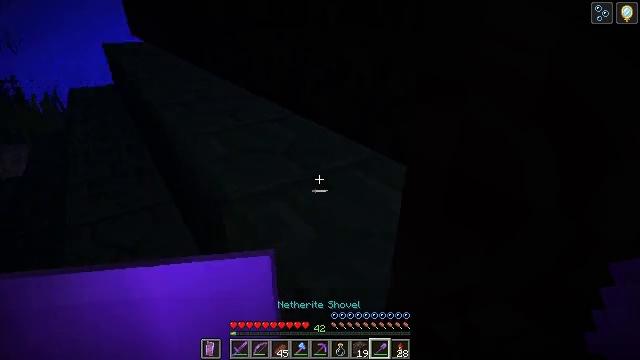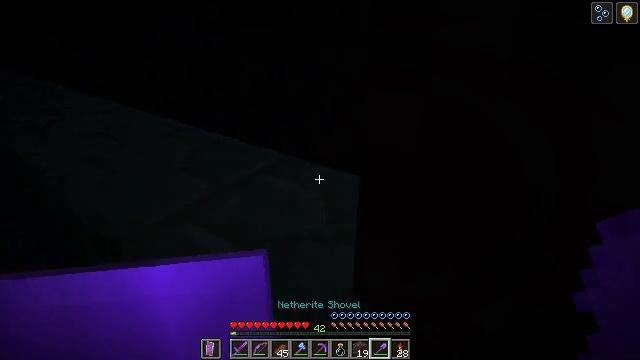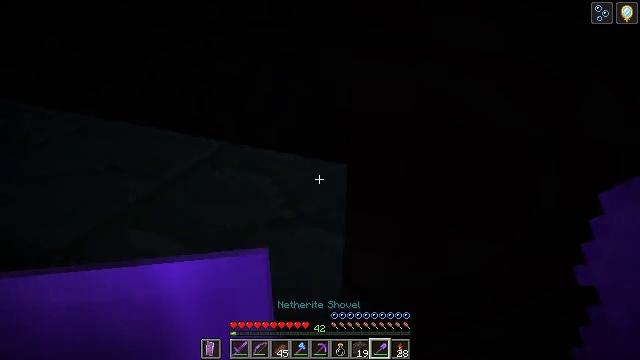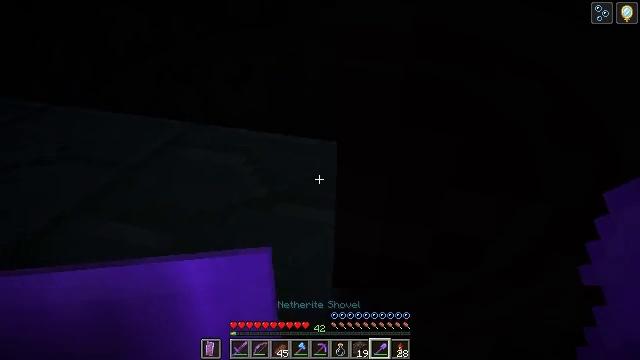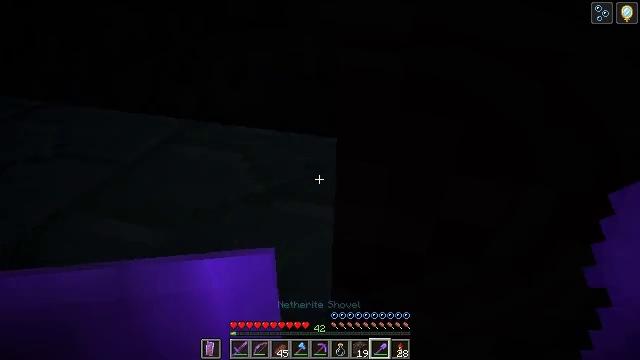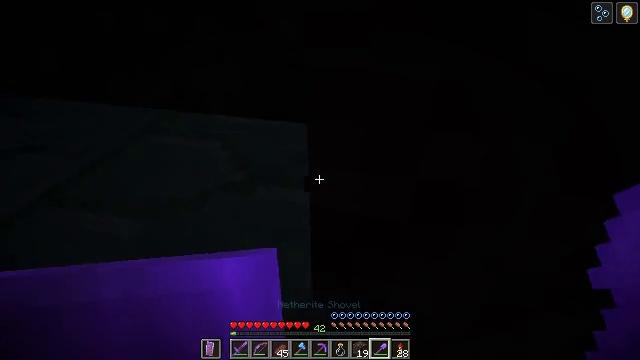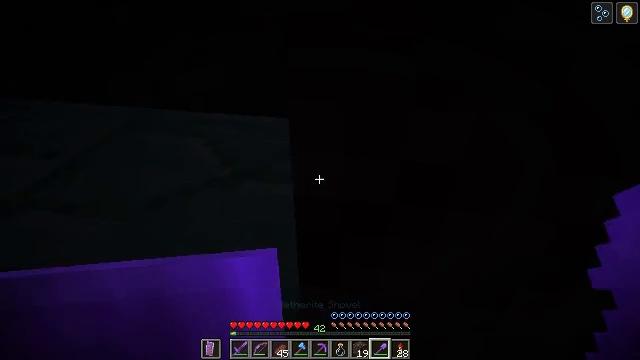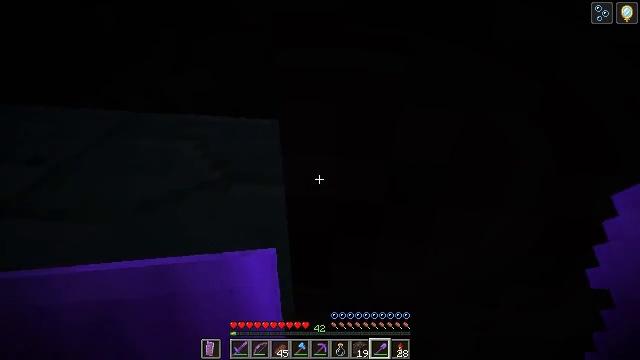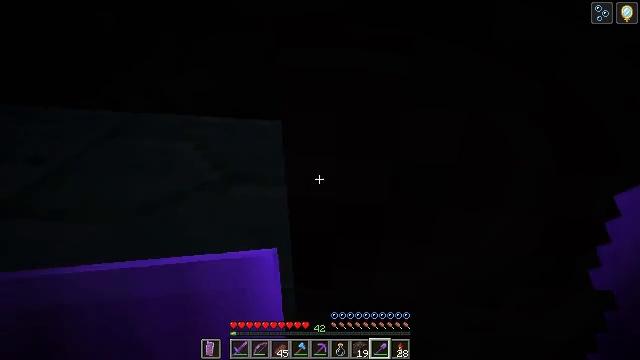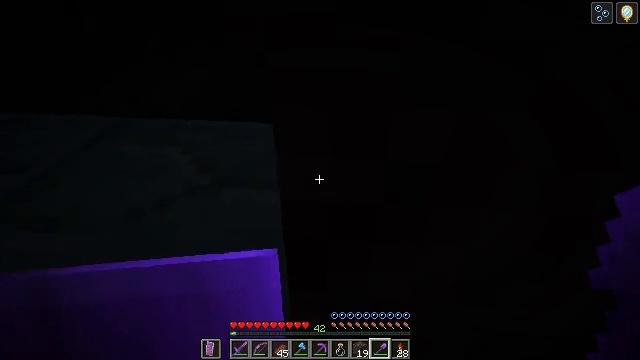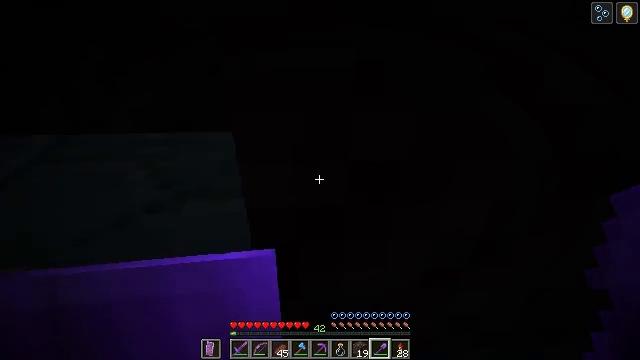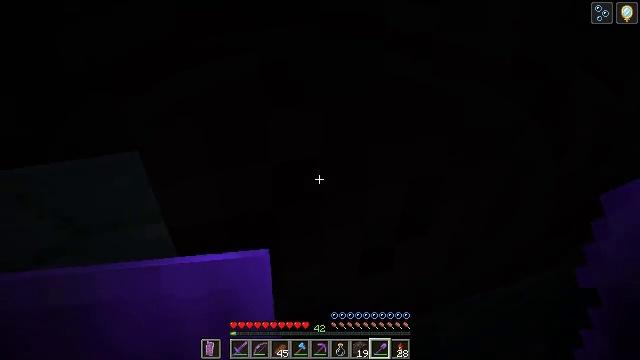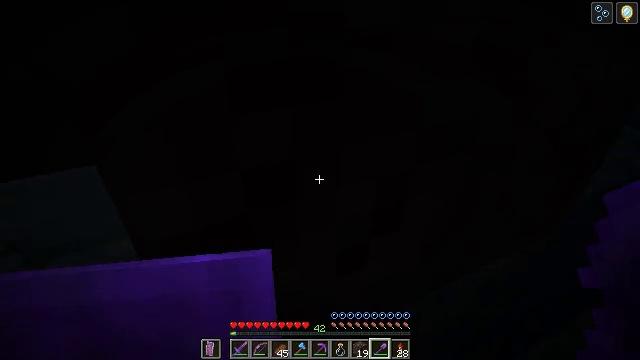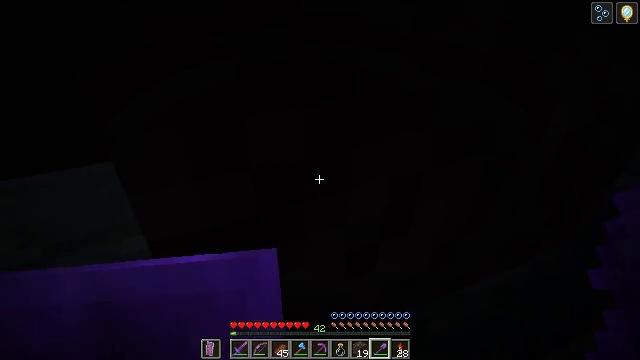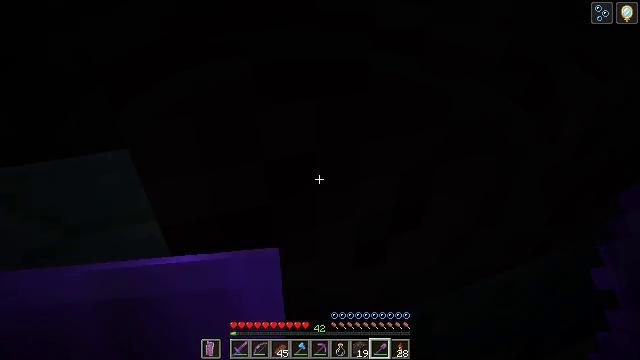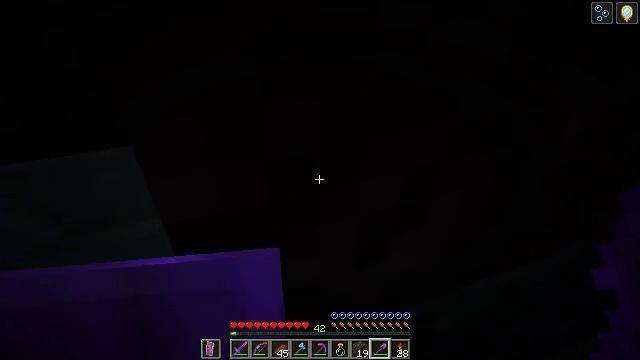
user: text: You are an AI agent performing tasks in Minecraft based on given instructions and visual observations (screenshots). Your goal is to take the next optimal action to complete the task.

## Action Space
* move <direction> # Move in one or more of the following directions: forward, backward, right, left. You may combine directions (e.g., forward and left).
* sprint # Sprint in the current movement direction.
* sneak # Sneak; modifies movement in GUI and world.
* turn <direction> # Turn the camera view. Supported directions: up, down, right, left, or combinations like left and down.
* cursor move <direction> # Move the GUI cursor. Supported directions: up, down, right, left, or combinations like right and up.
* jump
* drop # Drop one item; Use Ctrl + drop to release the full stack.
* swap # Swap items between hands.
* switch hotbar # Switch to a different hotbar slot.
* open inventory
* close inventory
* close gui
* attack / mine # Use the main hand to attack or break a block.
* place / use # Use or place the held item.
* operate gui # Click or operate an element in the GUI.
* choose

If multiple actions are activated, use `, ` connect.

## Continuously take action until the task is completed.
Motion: motion action
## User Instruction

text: Dig soul sand to use for potions.
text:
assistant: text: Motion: turn right
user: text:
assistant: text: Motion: move right, turn right and down
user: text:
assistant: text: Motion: move right, turn right and down
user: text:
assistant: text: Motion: move right
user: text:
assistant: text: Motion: turn right
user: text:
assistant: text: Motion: move forward, turn right
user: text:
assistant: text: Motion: move forward, turn right
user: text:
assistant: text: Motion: move forward
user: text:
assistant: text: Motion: move forward, turn right
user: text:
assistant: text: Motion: turn right
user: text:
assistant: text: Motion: turn right
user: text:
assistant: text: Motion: turn right
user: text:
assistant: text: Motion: turn left
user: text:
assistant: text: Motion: turn left and down
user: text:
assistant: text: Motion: no_op
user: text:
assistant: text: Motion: no_op
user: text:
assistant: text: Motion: turn left and down
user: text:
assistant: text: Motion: turn left and down
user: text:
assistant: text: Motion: turn down, attack / mine
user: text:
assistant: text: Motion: attack / mine
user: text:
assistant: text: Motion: attack / mine
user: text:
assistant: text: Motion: attack / mine
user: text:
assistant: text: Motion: no_op
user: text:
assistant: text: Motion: no_op
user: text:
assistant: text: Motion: no_op
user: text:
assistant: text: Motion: no_op